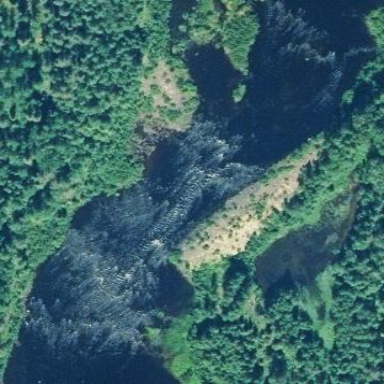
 showcasing the natural beauty of flowing water."